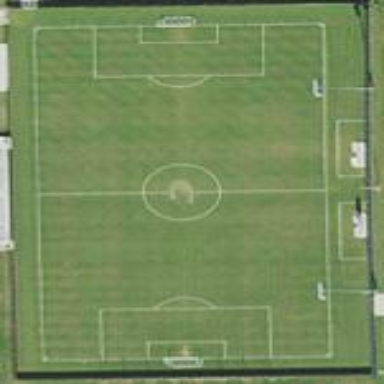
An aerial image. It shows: Soccer pitch for outdoor sports and leisure activities.